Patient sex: F
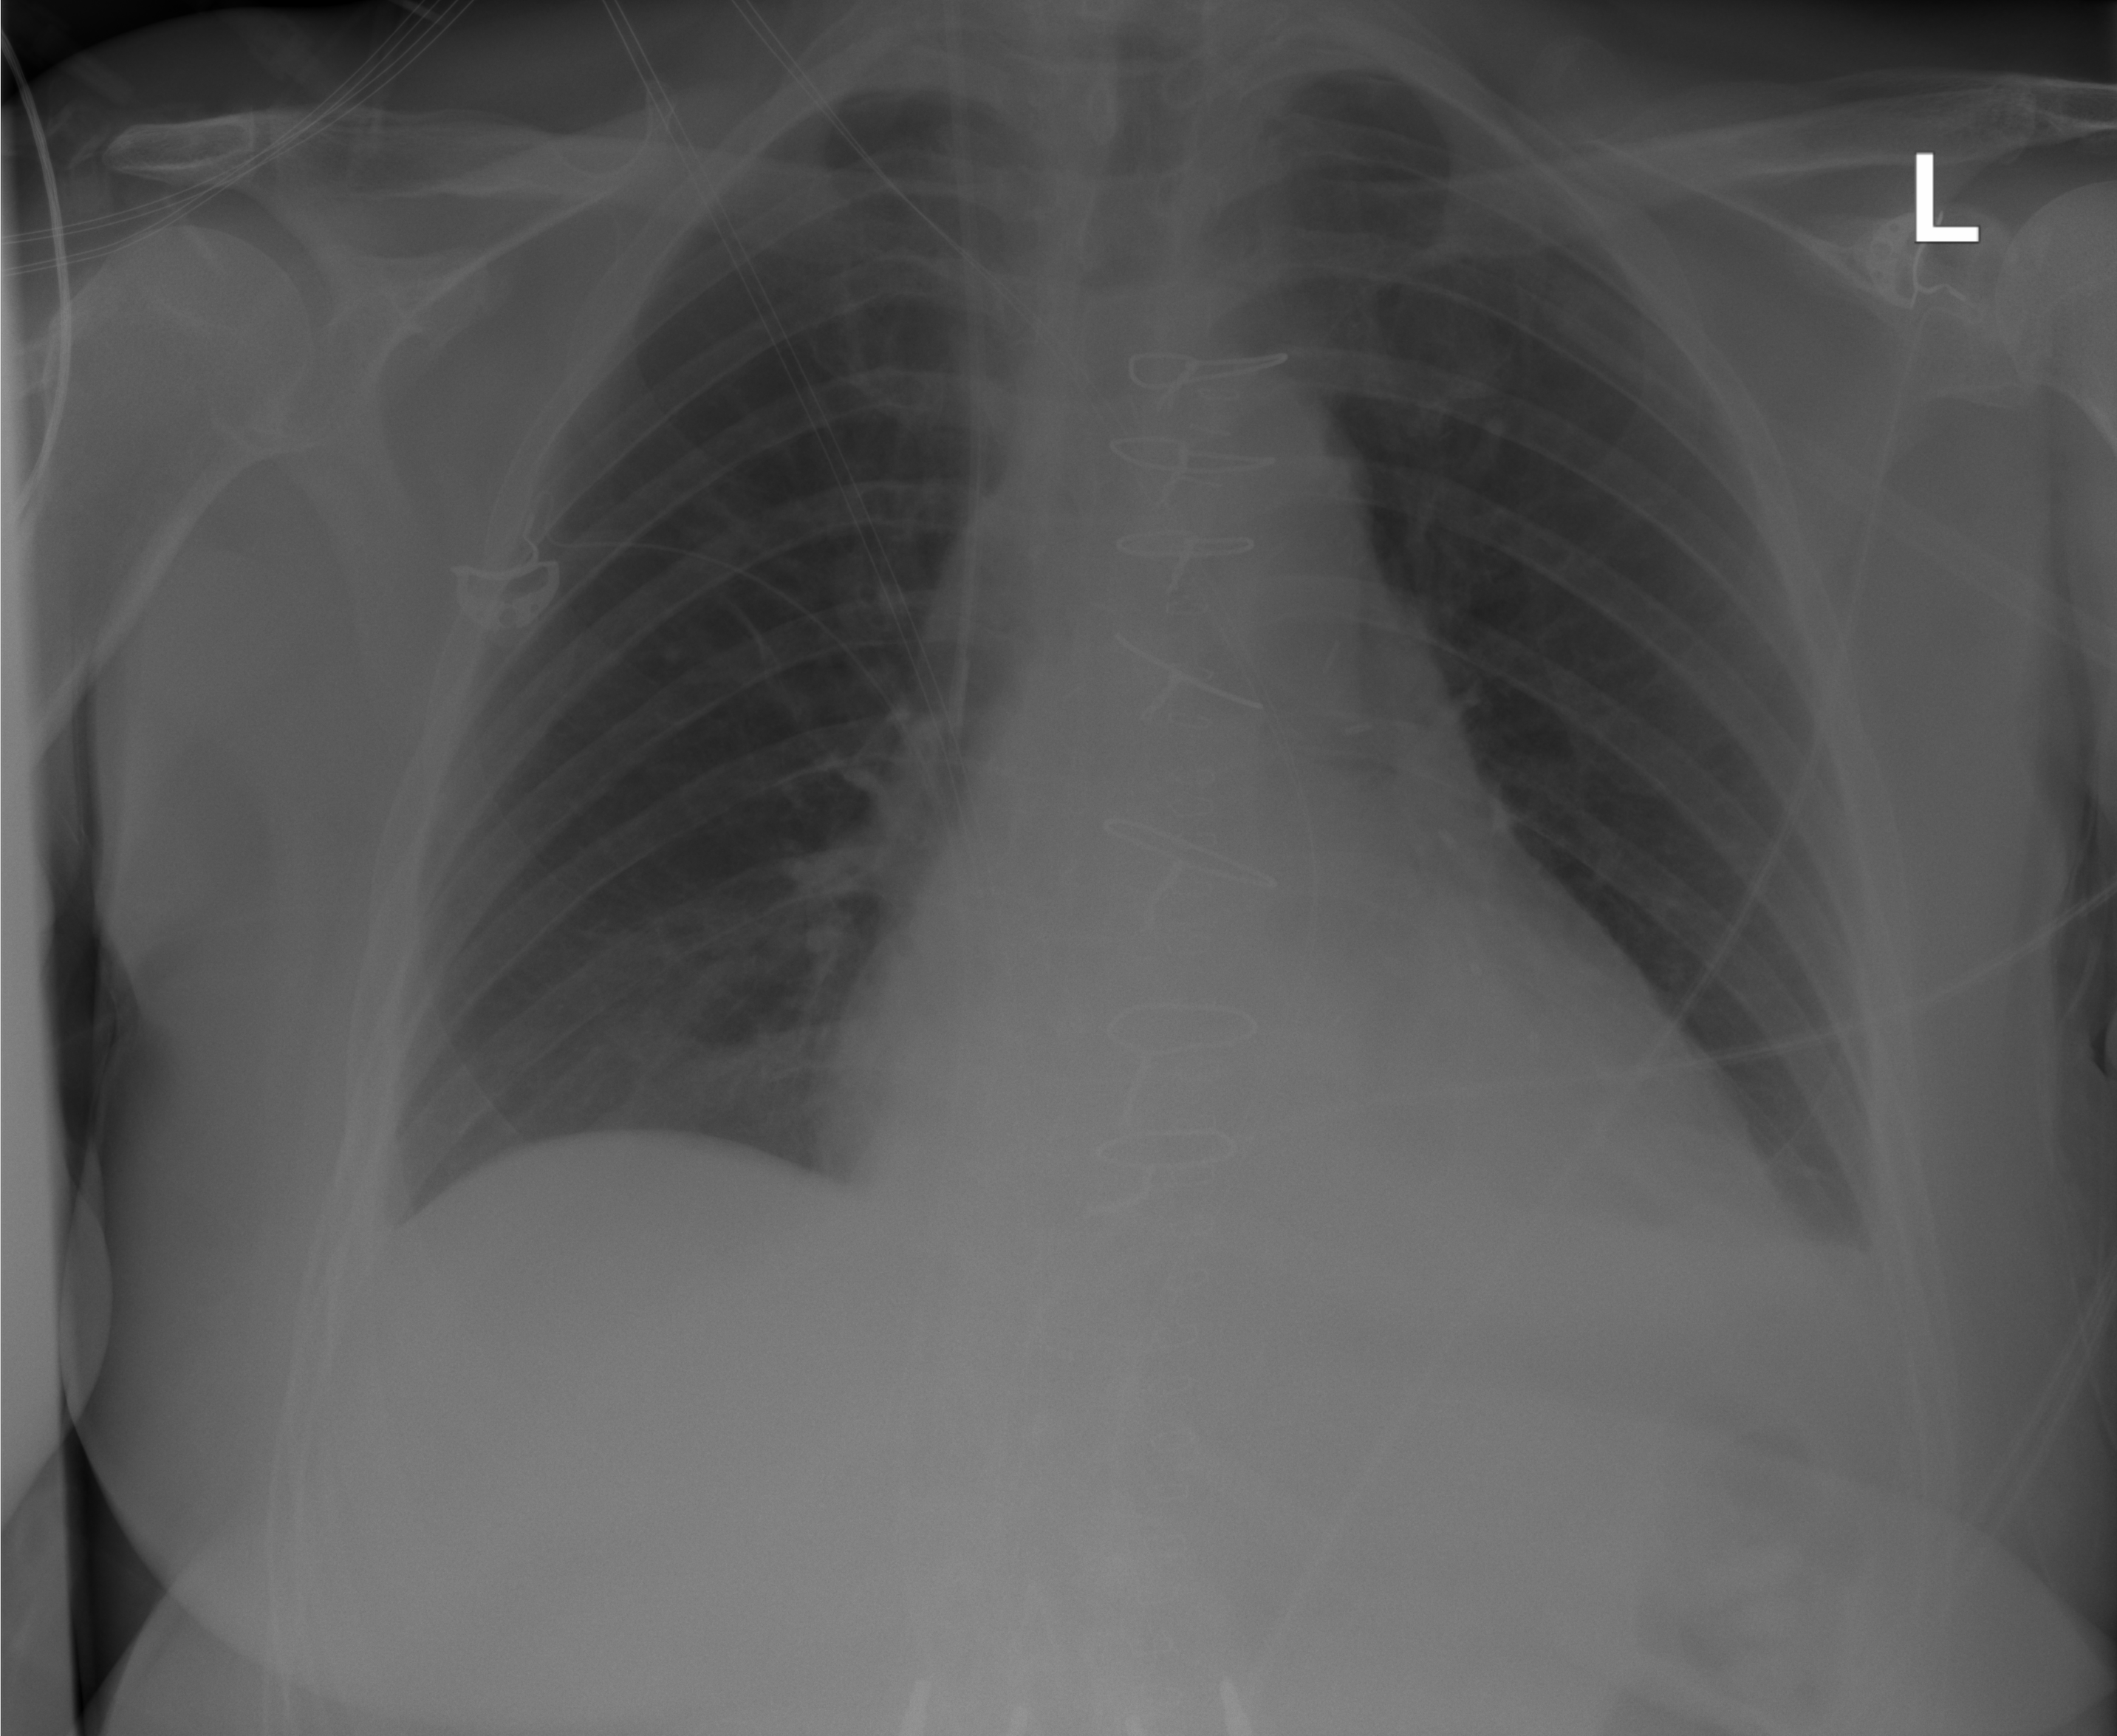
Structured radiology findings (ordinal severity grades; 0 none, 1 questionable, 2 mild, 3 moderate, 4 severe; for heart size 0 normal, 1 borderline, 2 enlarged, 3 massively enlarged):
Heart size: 1
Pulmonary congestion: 0
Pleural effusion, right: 0
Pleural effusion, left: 2
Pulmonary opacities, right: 0
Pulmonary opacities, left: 0
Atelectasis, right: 0
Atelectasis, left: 2